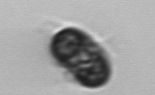
Label: Mesodinium